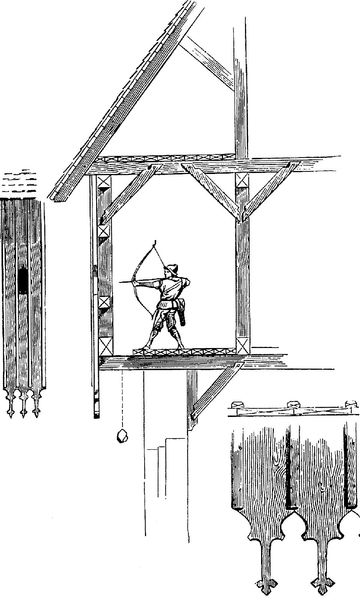
Titel: Hurde (Wehrgang)
Schlagwörter: mann, weiß, ausschnitt, holz, hut, schwarz, skizze, zeichnung, dach, haus, architektur, stein, bogen, seitenansicht, balken, gang, gerüst, burg, schnitt, gesims, konstruktion, fachwerk, plan, armbrust, schütze, köcher, pfeil, streben, querschnitt, schießen, geschoss, schlitz, aufriss, scharte, verteidigung, lot